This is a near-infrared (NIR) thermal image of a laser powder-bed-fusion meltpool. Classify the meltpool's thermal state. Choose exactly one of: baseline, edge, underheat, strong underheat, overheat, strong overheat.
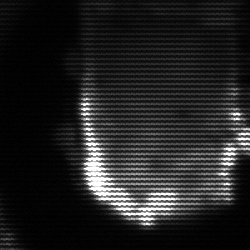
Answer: baseline